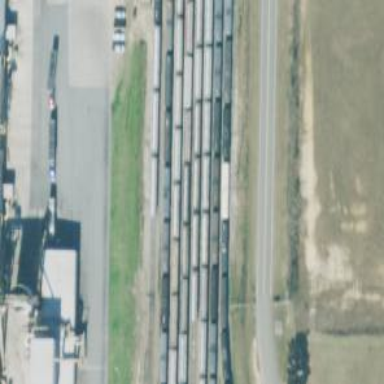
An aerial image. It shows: Railway yard.